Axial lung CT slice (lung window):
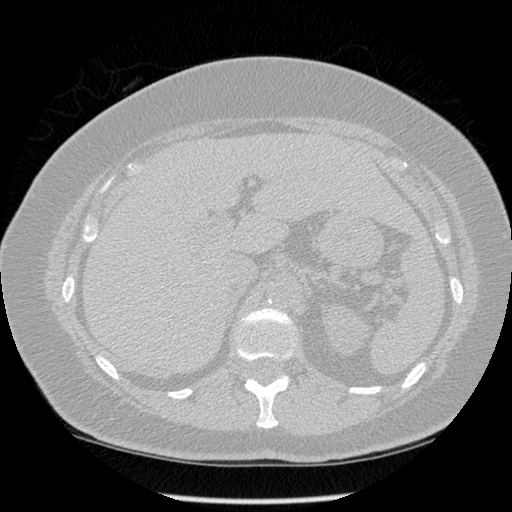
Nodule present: no